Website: crate-barrel
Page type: billing-address
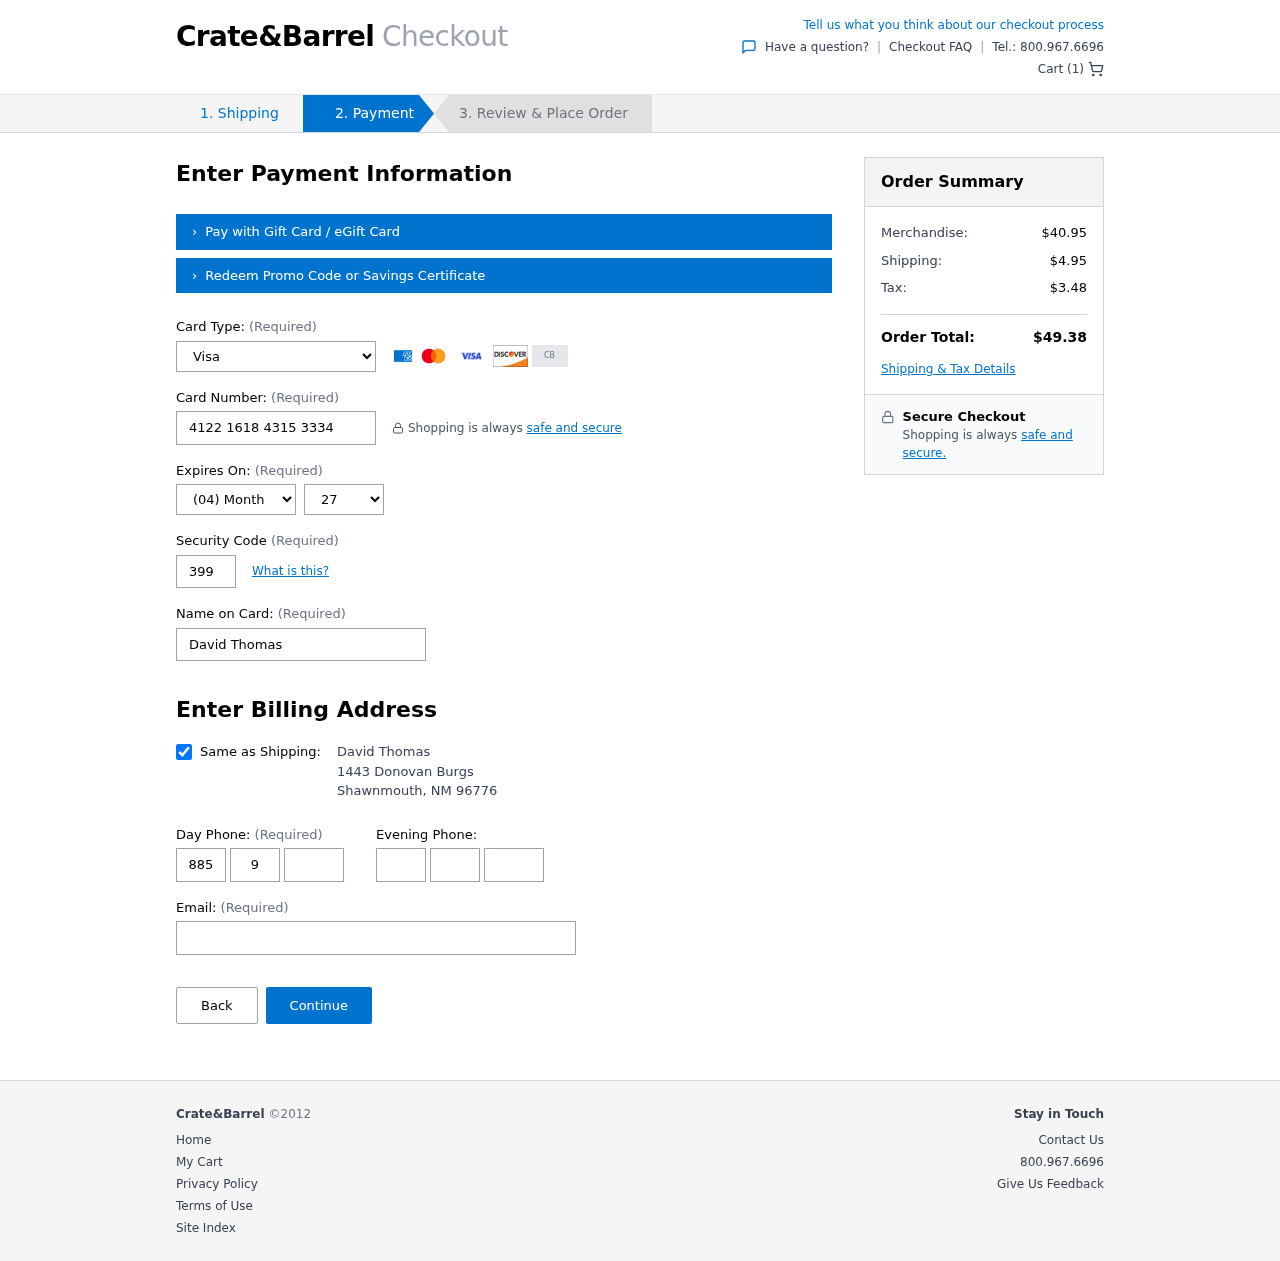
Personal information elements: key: PII_CARD_CVV
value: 399
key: PII_CARD_EXPIRY_MONTH
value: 04
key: PII_CARD_EXPIRY_YEAR
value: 27
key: PII_CARD_NUMBER
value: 4122 1618 4315 3334
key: PII_CARD_TYPE
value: Visa
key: PII_CITY
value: Shawnmouth
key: PII_EMAIL
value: david.thomas@gmail.com
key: PII_FULLNAME
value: David Thomas
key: PII_PHONE_AREA
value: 885
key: PII_PHONE_PREFIX
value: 985
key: PII_PHONE_SUFFIX
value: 6720
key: PII_POSTCODE
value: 96776
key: PII_STATE_ABBR
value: NM
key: PII_STREET
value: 1443 Donovan Burgs
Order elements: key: ORDER_NUM_ITEMS
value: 1
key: ORDER_SUBTOTAL
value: $40.95
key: ORDER_SHIPPING_COST
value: $4.95
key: ORDER_TAX
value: $3.48
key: ORDER_TOTAL
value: $49.38